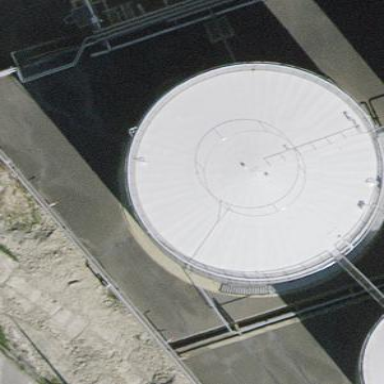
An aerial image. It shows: Storage tank building.